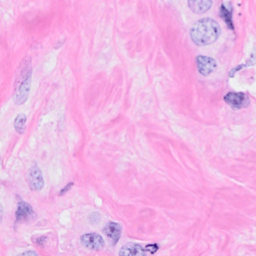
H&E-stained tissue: Breast